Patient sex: M
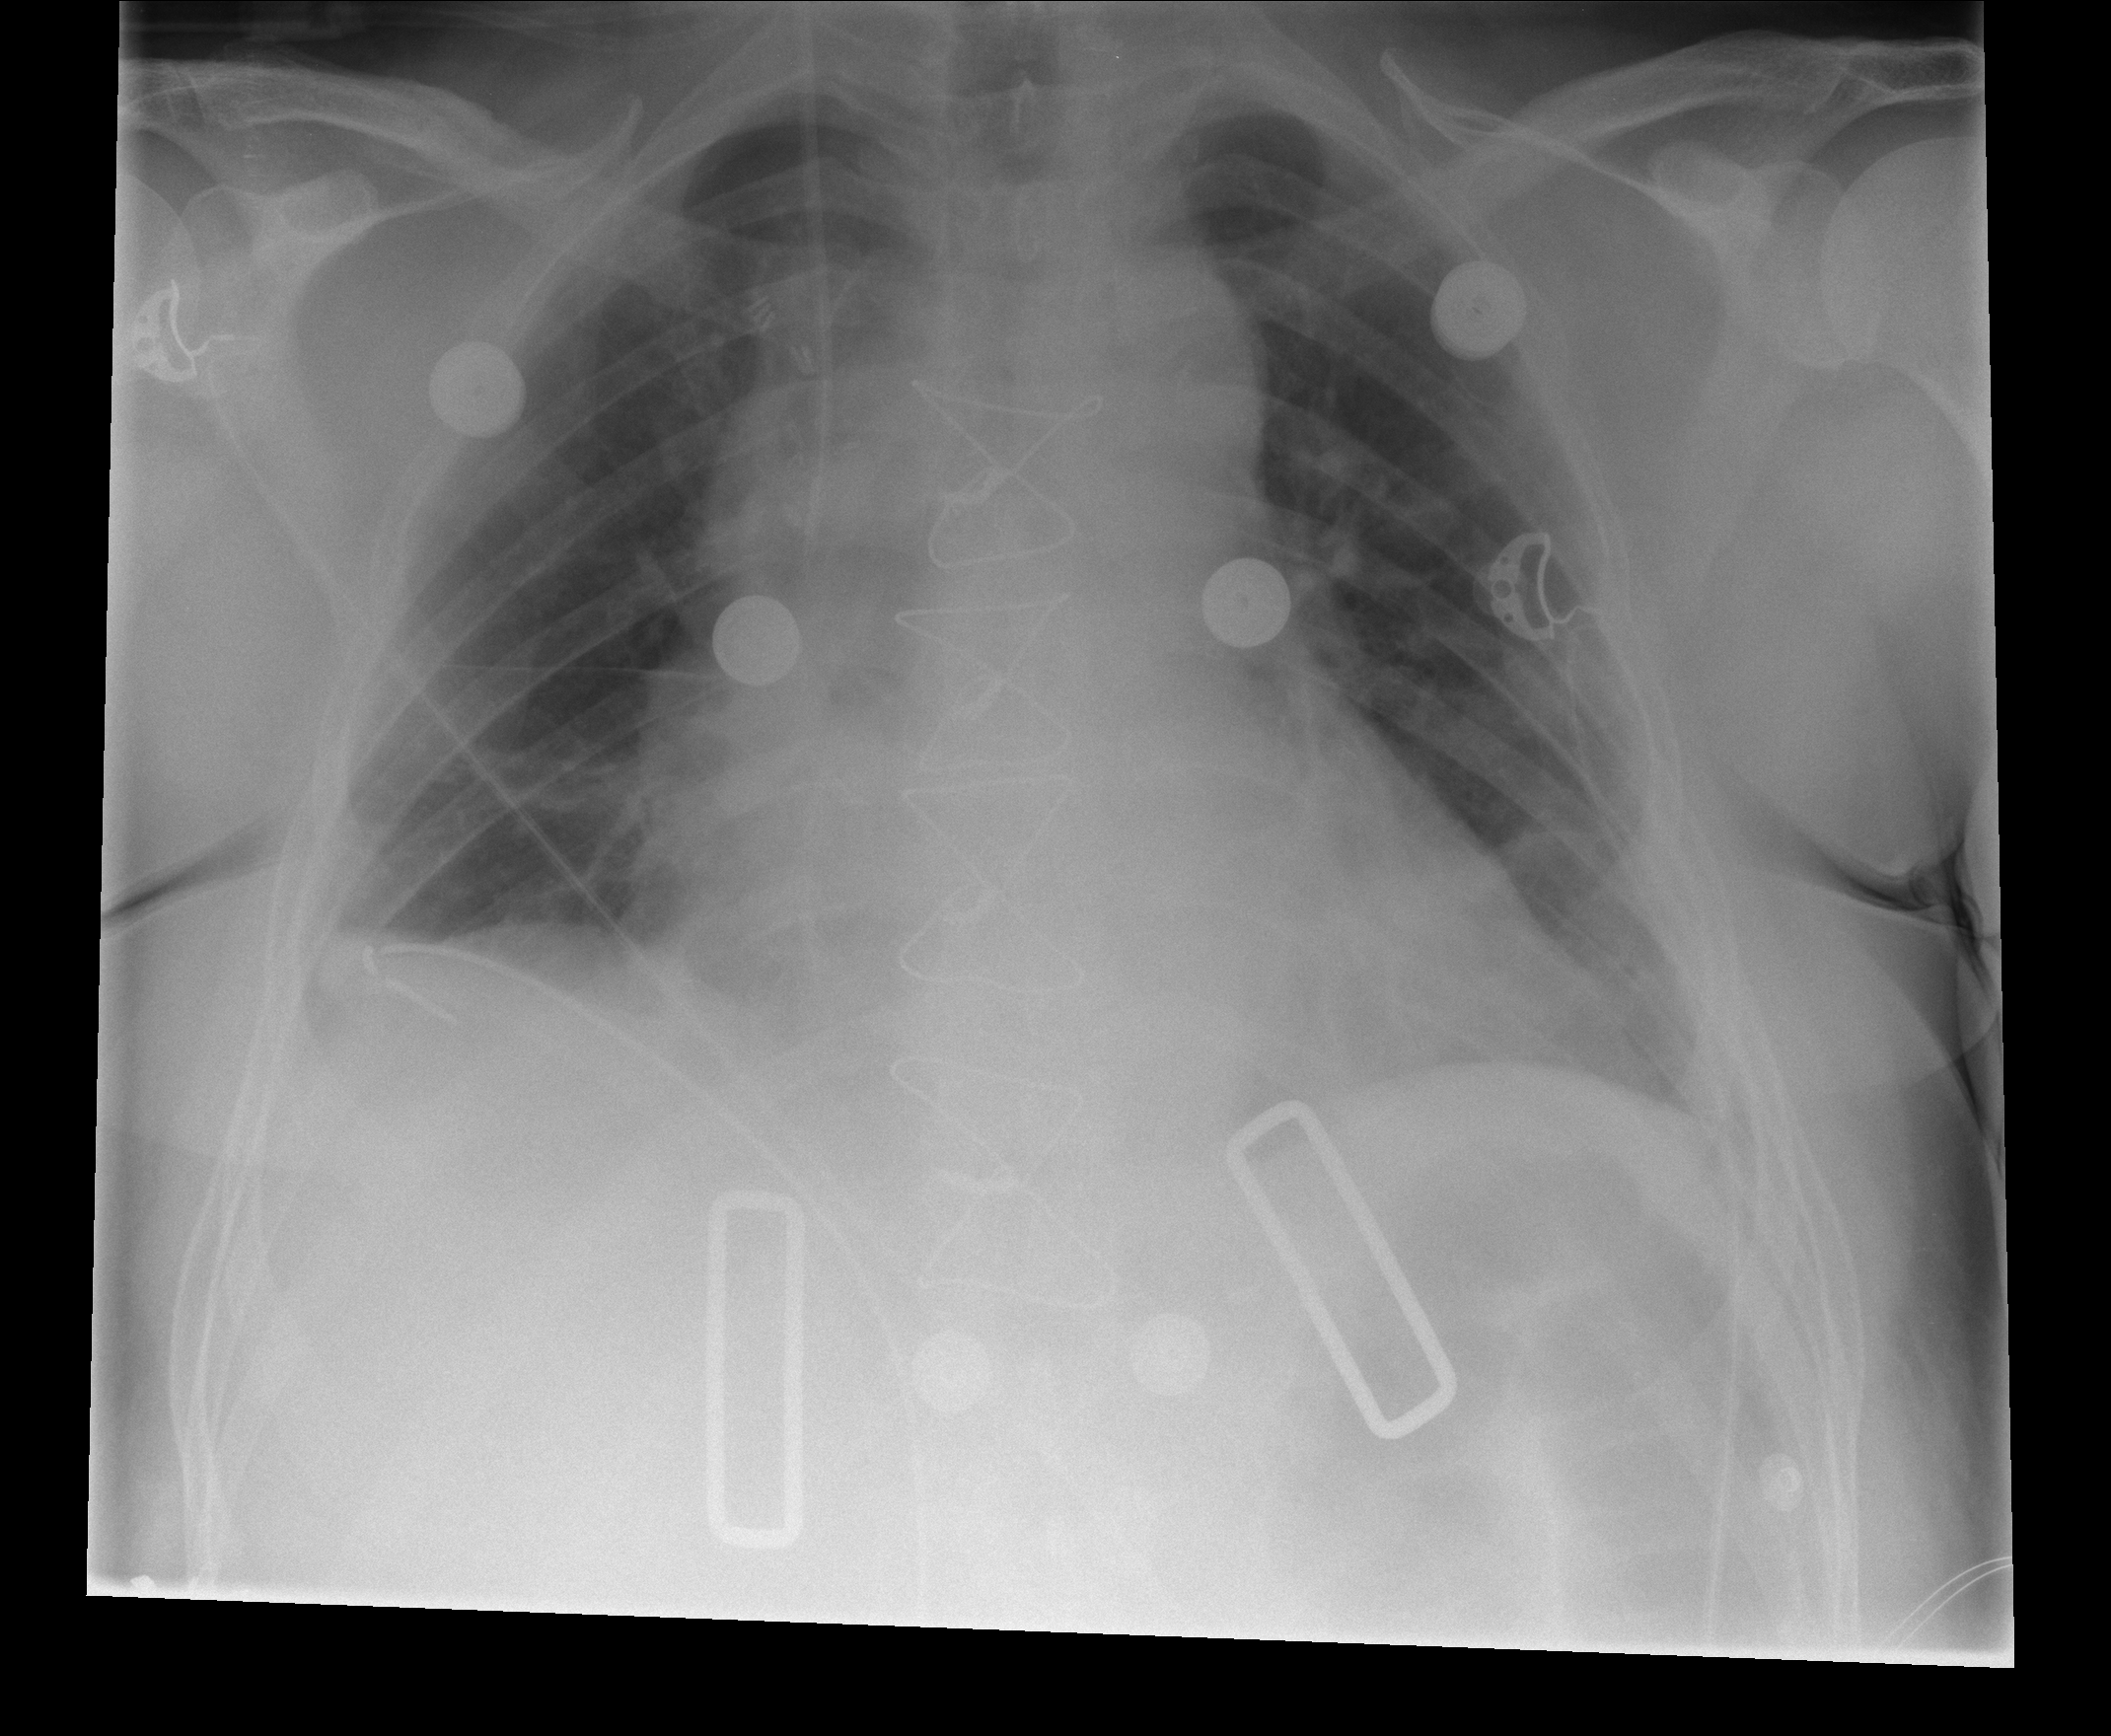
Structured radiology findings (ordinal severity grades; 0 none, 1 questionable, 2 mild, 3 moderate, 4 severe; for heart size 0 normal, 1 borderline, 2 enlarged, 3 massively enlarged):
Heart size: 2
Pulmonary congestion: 1
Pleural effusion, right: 1
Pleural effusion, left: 1
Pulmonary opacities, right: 0
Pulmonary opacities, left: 0
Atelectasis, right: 2
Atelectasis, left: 2